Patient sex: F
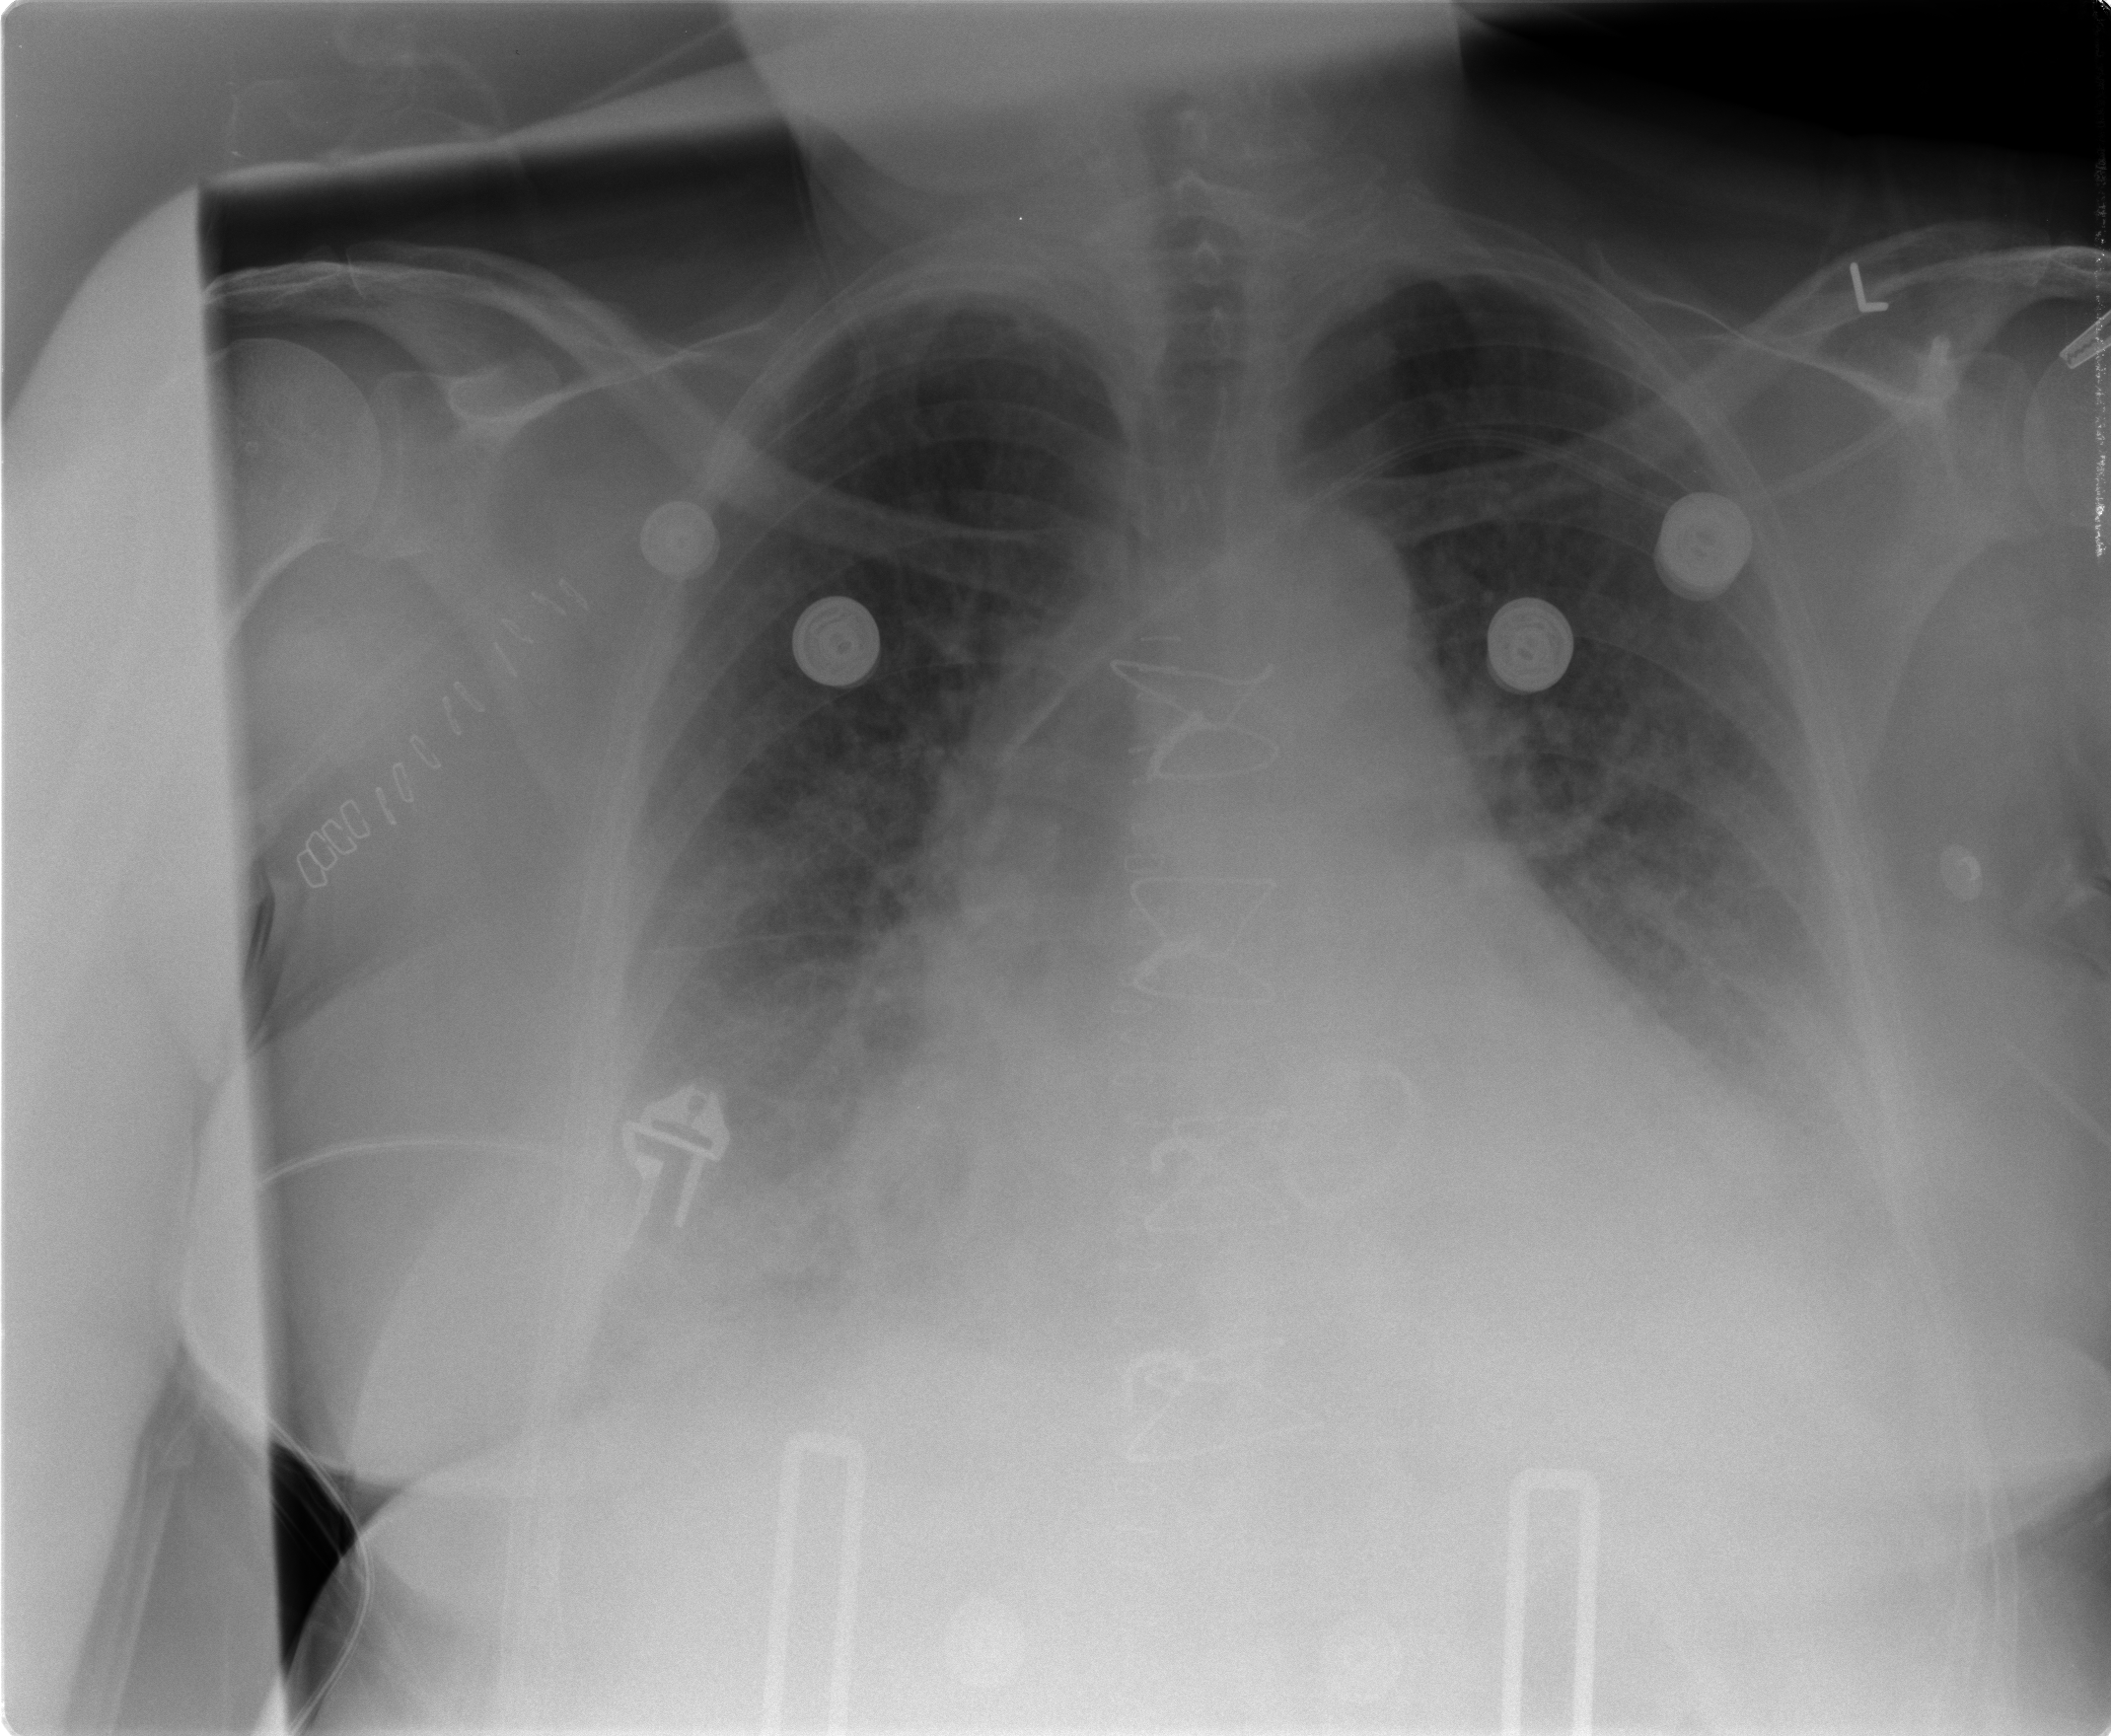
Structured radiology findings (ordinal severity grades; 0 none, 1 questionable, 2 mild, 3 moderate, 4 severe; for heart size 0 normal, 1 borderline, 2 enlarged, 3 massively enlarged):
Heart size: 2
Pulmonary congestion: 2
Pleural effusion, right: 2
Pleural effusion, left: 2
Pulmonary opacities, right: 1
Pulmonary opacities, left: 1
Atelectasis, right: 2
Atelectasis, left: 2